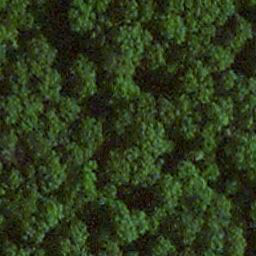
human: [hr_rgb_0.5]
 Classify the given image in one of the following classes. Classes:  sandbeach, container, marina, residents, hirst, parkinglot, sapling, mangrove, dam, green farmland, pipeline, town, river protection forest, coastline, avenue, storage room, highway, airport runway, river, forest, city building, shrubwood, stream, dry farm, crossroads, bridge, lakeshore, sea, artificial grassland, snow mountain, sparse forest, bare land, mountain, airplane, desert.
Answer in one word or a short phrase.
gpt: forest